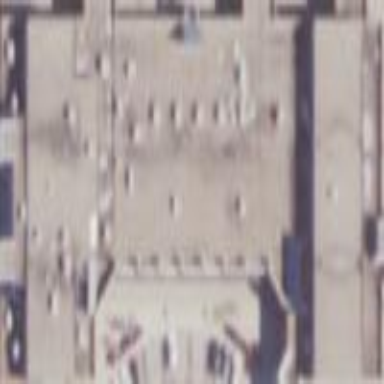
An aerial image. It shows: Retail building in mall.